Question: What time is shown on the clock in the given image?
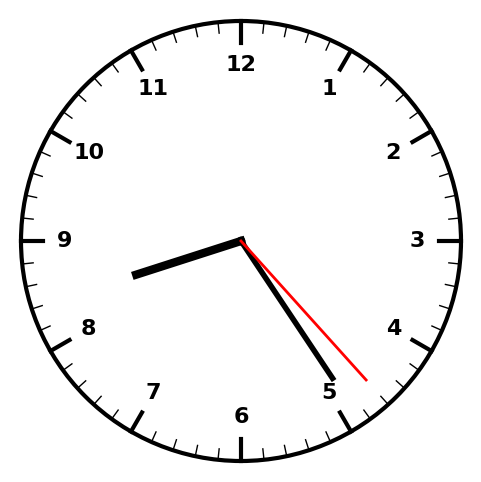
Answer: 08:24:23